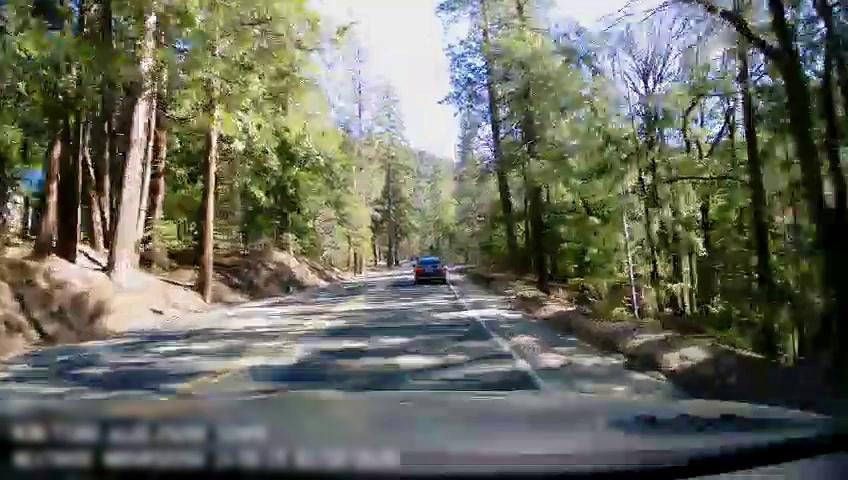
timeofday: Day
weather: Sunny
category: Drivable Space
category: Vehicles | Car
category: Lanes | Current Lane